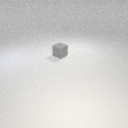
small gray rubber cube